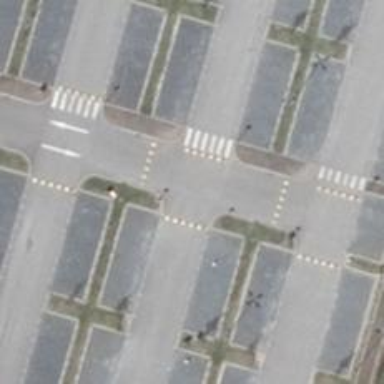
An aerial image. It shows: Parking aisle designated as service road.